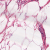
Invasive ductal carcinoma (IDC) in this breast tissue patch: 0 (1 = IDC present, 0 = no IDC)